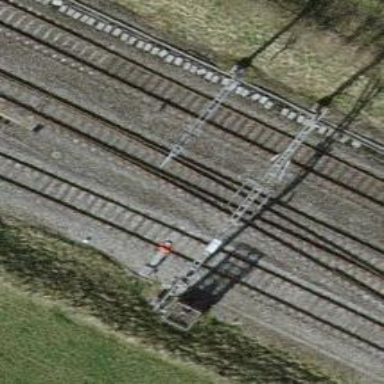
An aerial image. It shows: Wedge is used for the railway derail.